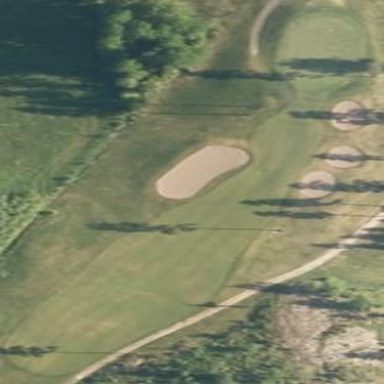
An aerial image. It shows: Grassy area designated as golf fairway.